Question: i have Fragment Activity With contatin navigation drawer.after clicking navigation drawer item it open a Fragment 1, fragment 2, Fragment 3.and then after button click event in Fragment 1 open new Fragment 4.
i want handle back key press event how can i do this on Fragment 4?after clicking back key in Fragment 4 i want to go back Fragment 1.

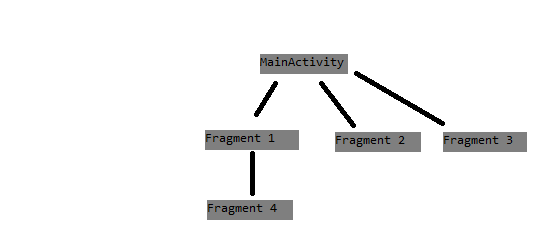
Answer: Add Fragments To BackStack. Before commit() the transaction, use addToBackStack() method
i.e
'''
addToBackStack("Some String").commit();
'''
and in onBackPressed()
'''
@Override
public void onBackPressed() {
if (getSupportFragmentManager().getBackStackEntryCount() > 0) {
getSupportFragmentManager().popBackStack();
} else {
this.finish();
}
}
'''